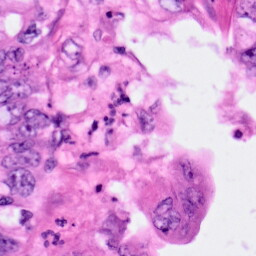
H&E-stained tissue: Pancreatic